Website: walmart
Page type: payment
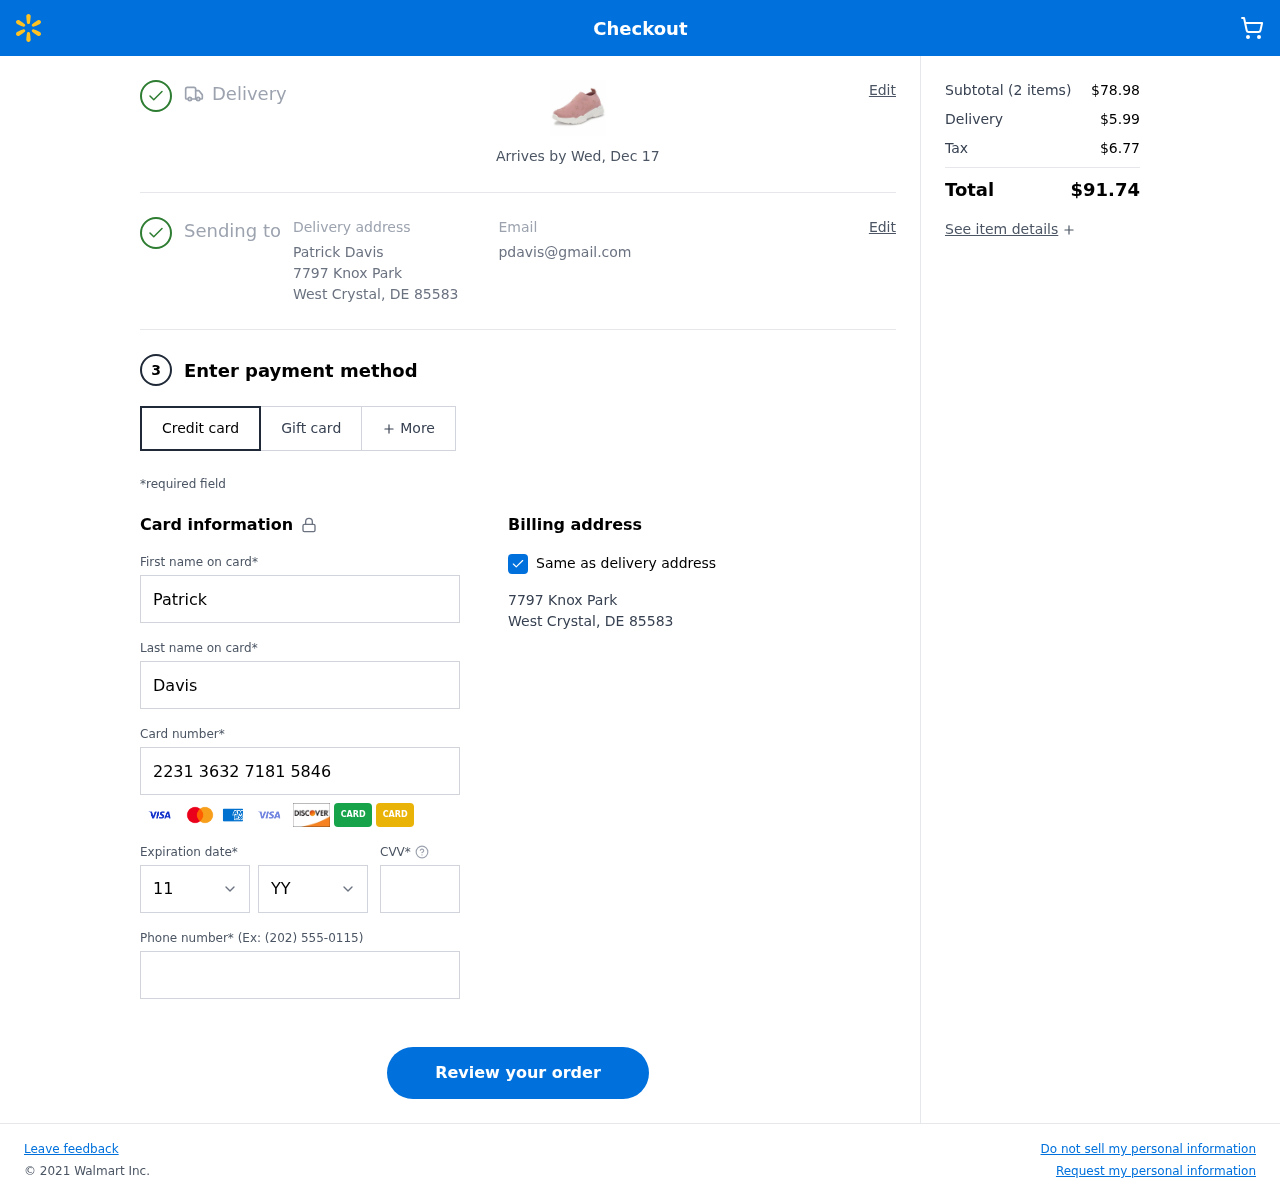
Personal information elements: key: PII_CARD_CVV
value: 317
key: PII_CARD_EXPIRY_MONTH
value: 11
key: PII_CARD_EXPIRY_YEAR
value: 28
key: PII_CARD_NUMBER
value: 2231 3632 7181 5846
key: PII_CITY
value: West Crystal
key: PII_EMAIL
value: pdavis@gmail.com
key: PII_FIRSTNAME
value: Patrick
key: PII_FULLNAME
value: Patrick Davis
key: PII_LASTNAME
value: Davis
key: PII_PHONE
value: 8224444574
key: PII_POSTCODE
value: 85583
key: PII_STATE_ABBR
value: DE
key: PII_STREET
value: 7797 Knox Park
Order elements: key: ORDER_DELIVERY_DATE
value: Arrives by Wed, Dec 17
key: ORDER_NUM_ITEMS
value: (2 items)
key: ORDER_SUBTOTAL
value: $78.98
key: ORDER_SHIPPING_COST
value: $5.99
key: ORDER_TAX
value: $6.77
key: ORDER_TOTAL
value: $91.74